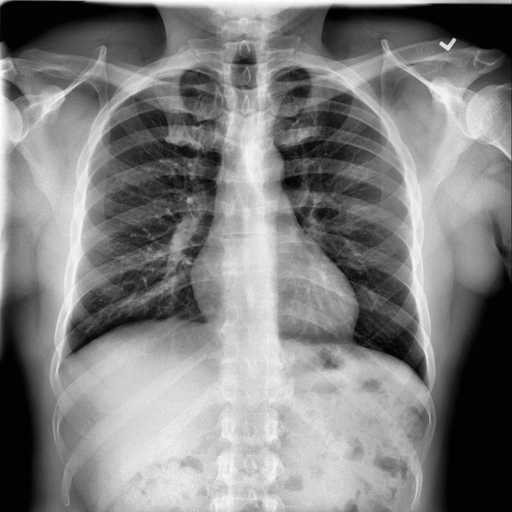
Finding: NORMAL